Question: I am very new to Power BI and I have this requirement to format the table which is not conditional formatting but kind a hard coding formatting.
I have also attached the pic below

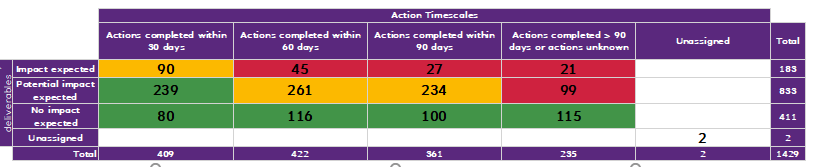
Answer: I guess this is not possible. The reason is, all columns are generated dynamically based on your data in the table. That's why you need to apply conditions to color cells as you want.
Now, as you showed in the sample presentation, if you have that fixed amount of rows and columns with known fixed values in different cells, you can use CARD visual for each individual value to show and then use your expected background.Not a good approach, but the end user will see the expected output :)